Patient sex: F
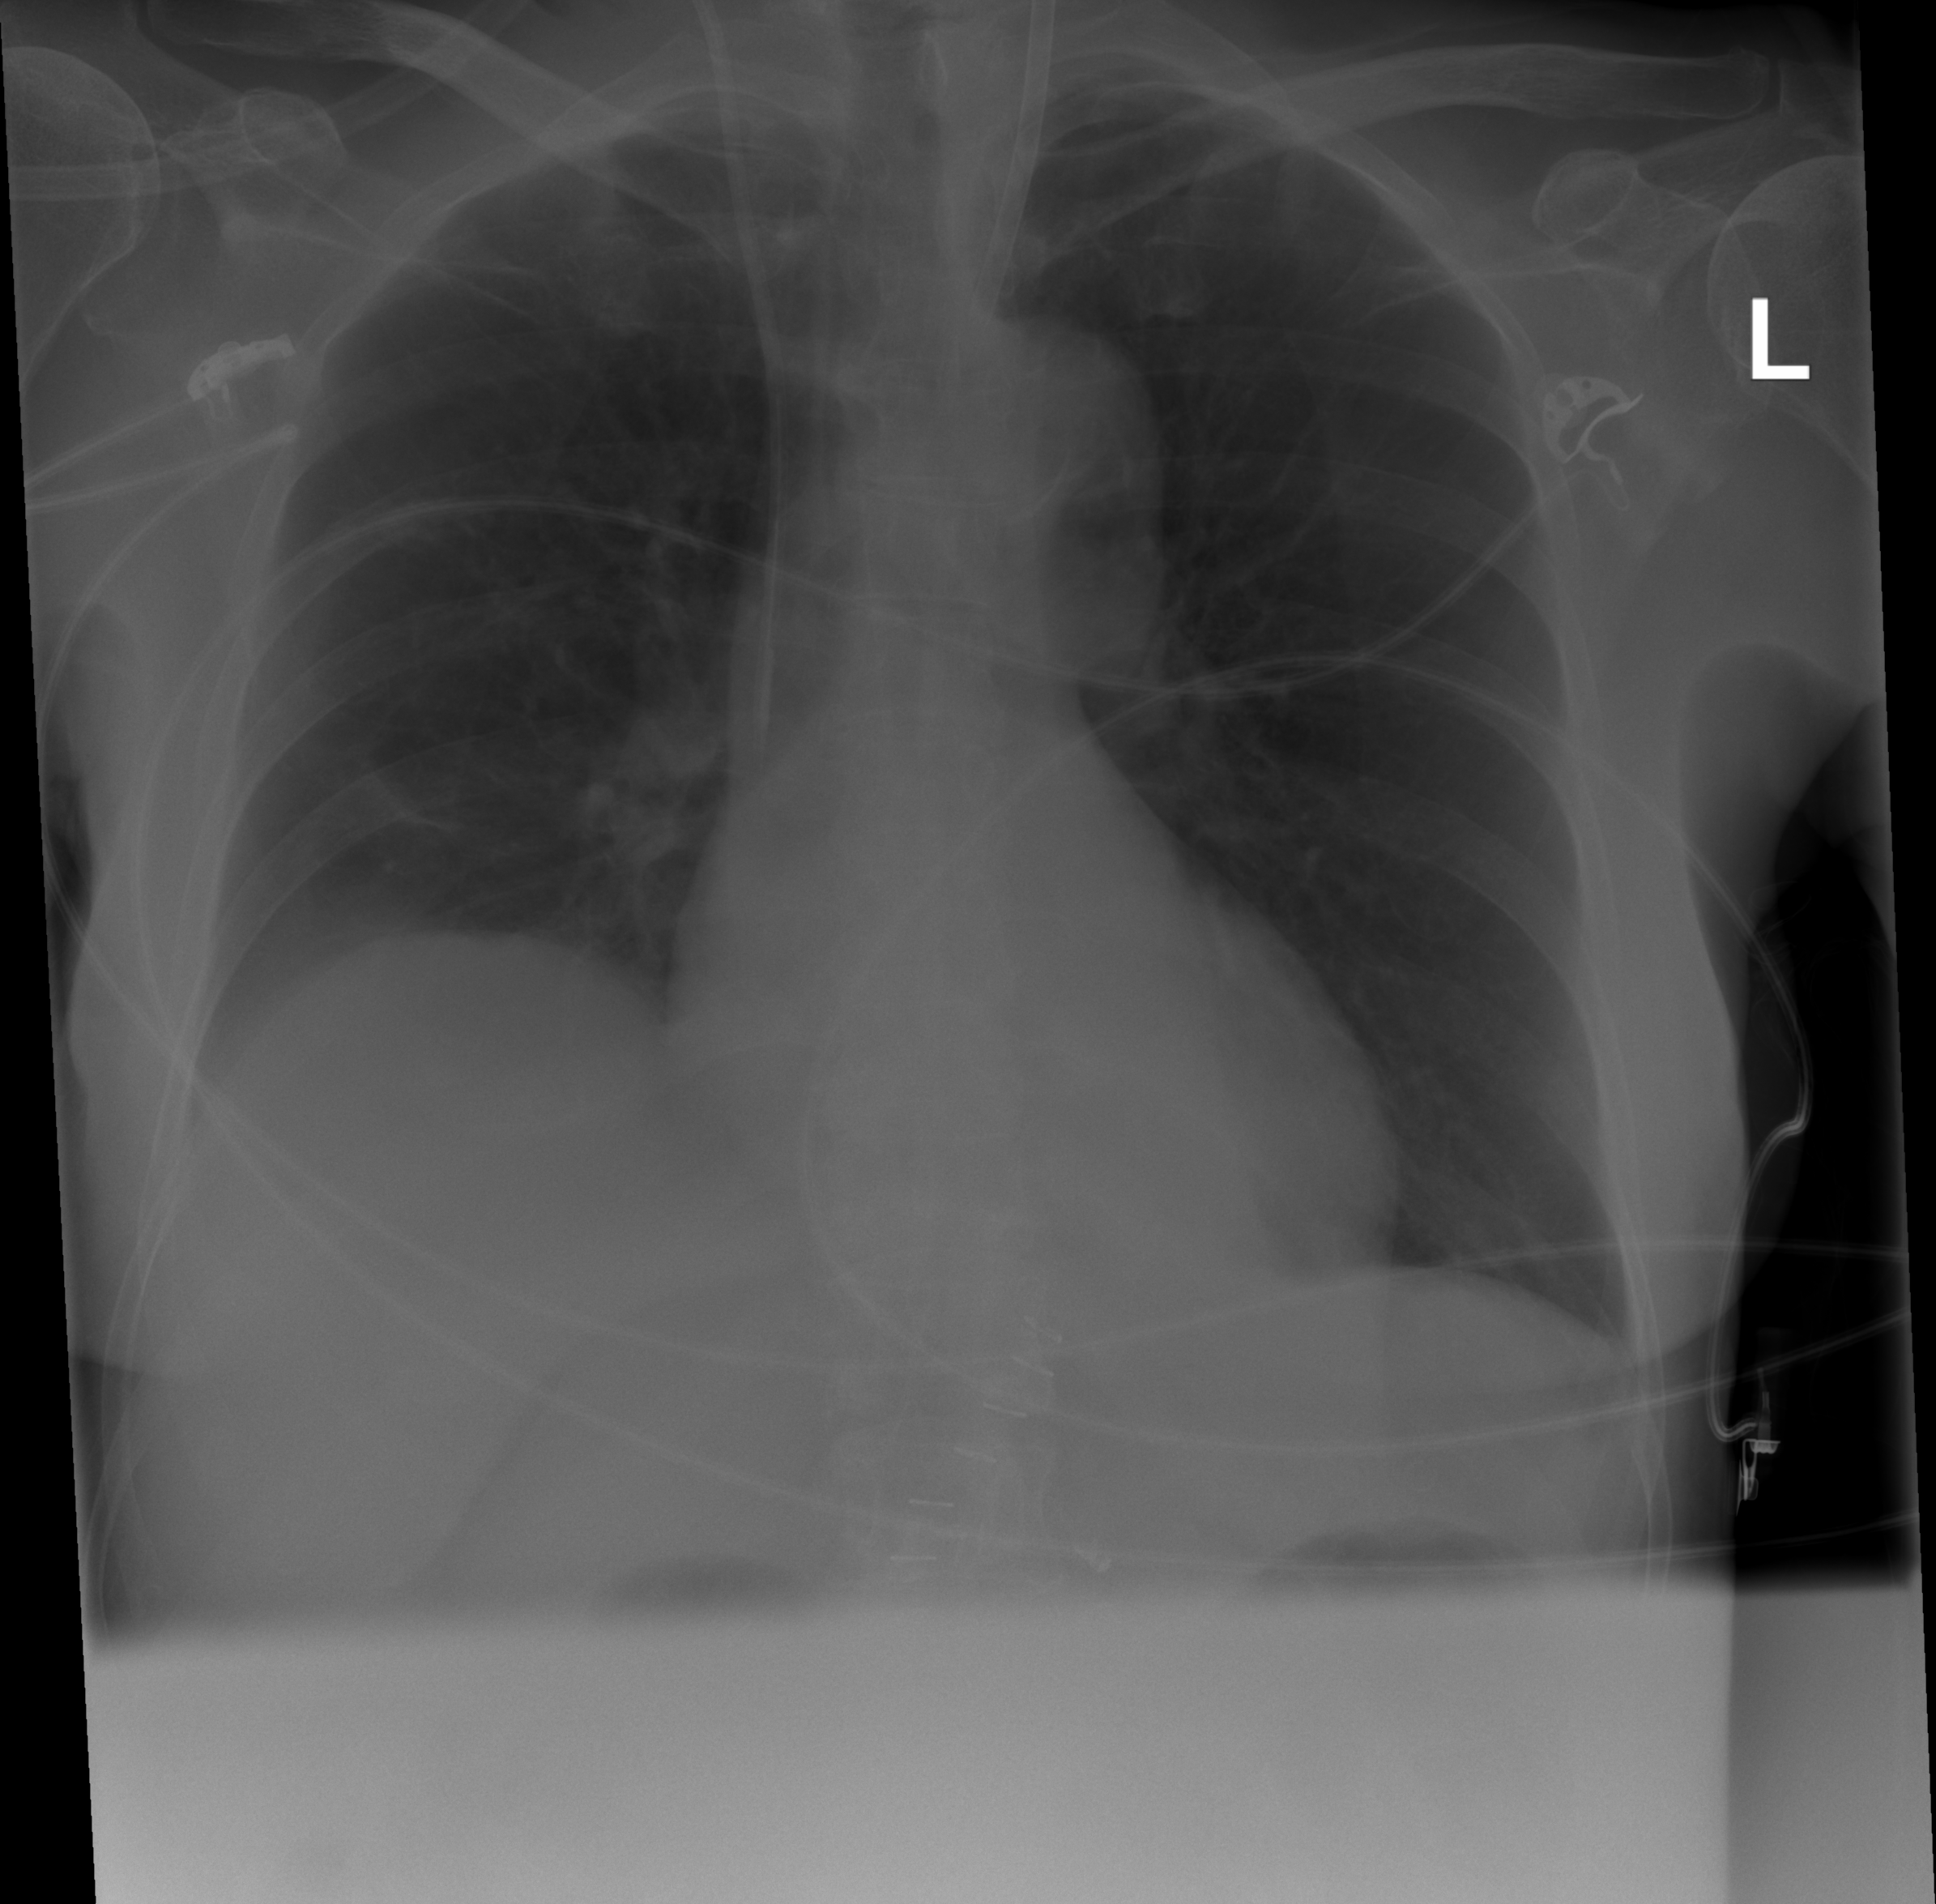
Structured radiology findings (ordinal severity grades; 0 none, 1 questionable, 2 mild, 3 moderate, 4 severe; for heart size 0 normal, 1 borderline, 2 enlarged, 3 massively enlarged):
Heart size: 0
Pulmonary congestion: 0
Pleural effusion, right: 1
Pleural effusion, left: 0
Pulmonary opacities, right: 0
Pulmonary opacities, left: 0
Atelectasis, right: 0
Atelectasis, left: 0